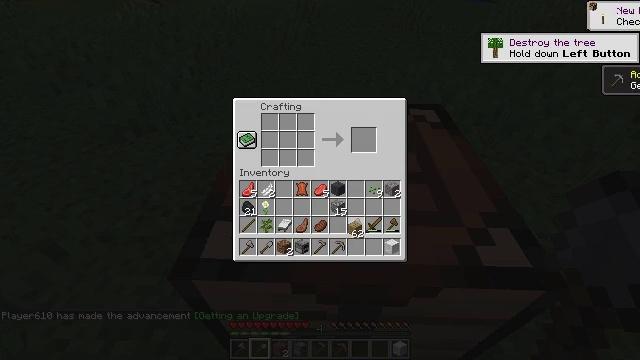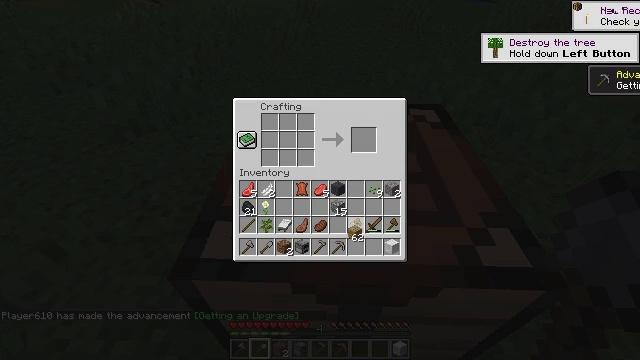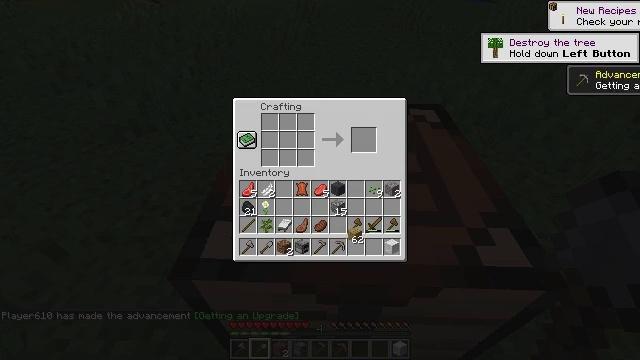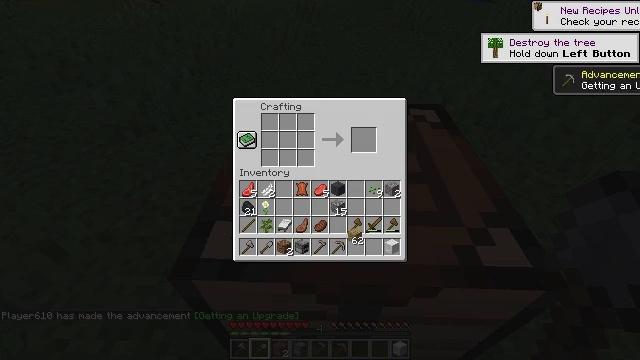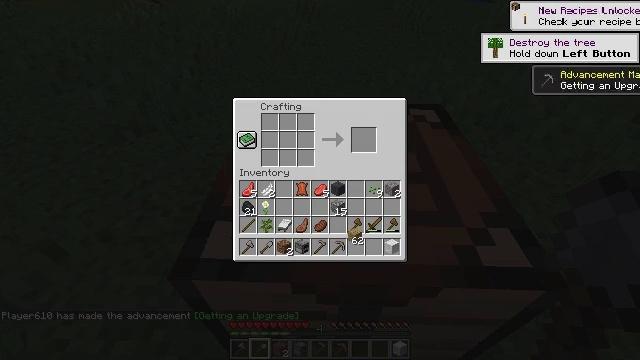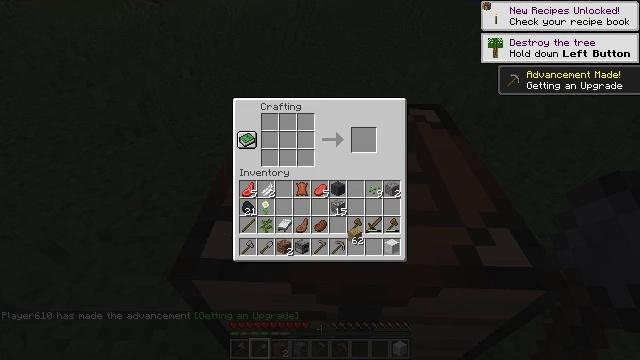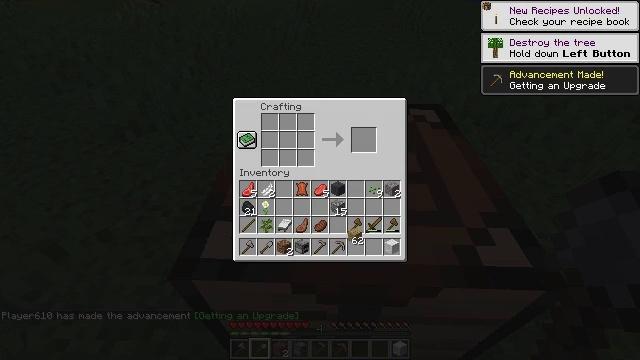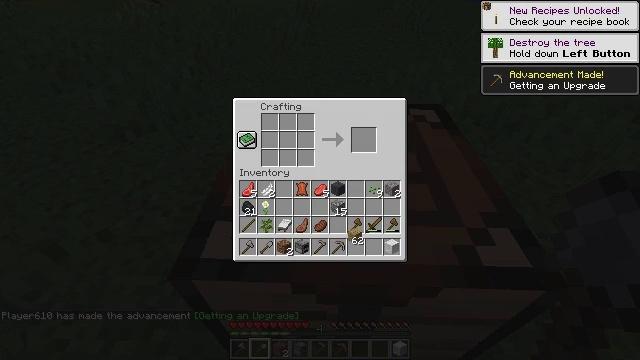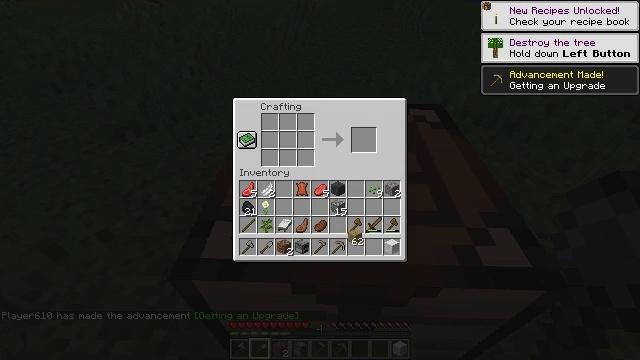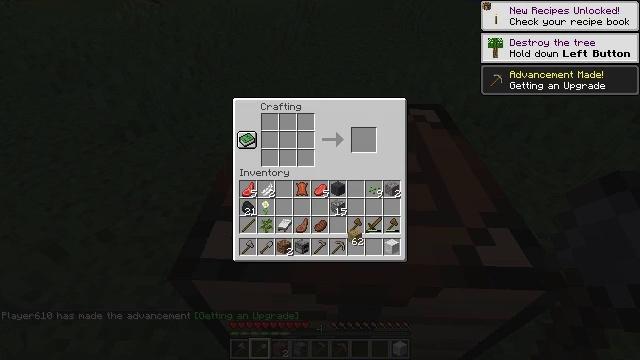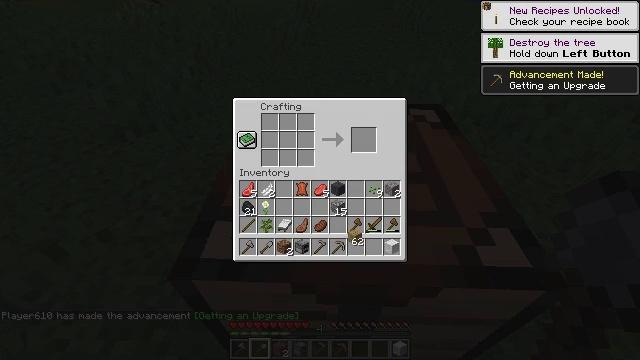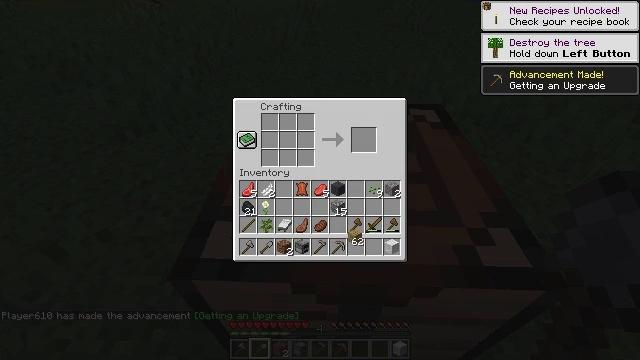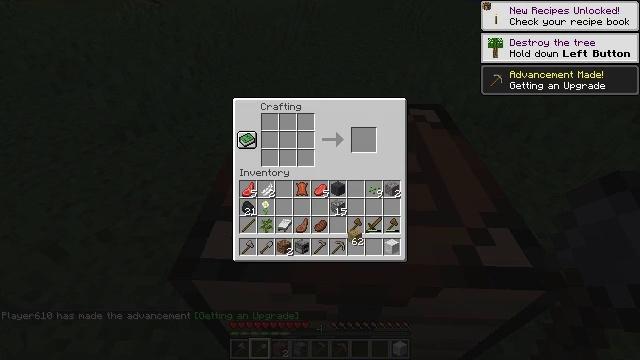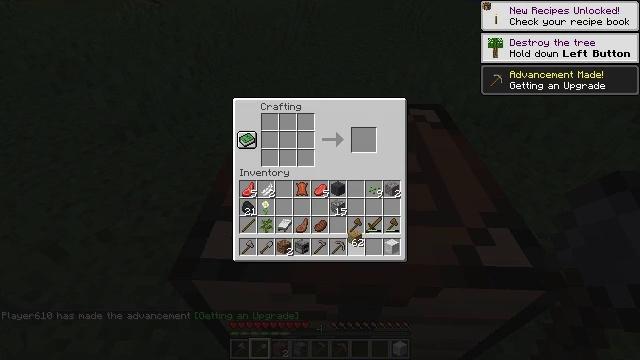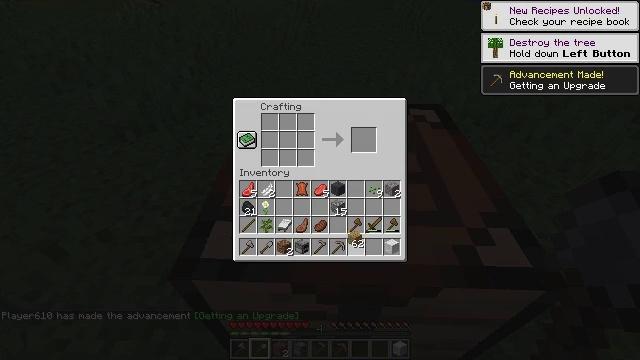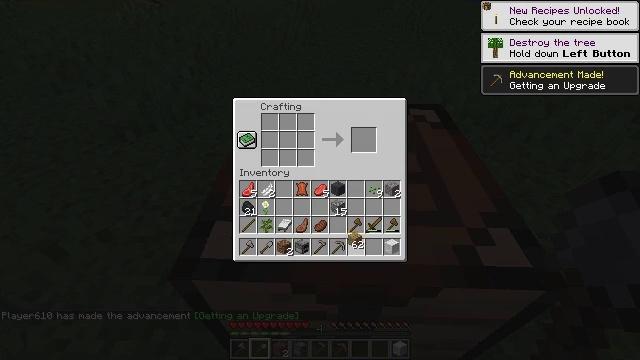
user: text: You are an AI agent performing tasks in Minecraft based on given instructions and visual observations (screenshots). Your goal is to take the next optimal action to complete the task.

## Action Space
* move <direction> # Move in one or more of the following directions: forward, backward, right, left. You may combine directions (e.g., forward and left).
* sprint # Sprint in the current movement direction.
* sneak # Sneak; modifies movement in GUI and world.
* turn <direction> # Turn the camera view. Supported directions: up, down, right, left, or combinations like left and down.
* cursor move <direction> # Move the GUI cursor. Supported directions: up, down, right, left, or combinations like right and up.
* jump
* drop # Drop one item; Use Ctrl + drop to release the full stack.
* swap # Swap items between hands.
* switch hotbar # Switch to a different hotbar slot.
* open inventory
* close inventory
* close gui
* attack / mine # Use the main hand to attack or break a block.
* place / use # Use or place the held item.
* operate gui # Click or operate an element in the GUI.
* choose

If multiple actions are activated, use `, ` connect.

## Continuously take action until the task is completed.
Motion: motion action
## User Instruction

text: Left click on the crafting table
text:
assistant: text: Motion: no_op
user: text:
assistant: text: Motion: no_op
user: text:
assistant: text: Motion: no_op
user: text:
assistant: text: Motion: no_op
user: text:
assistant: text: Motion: no_op
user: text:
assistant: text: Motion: no_op
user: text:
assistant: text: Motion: no_op
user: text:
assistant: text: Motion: no_op
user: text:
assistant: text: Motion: no_op
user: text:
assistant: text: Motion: no_op
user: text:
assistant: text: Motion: no_op
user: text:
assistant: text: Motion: no_op
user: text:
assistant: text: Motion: no_op
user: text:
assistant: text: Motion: no_op
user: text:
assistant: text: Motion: no_op
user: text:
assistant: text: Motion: no_op
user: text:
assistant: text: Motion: no_op
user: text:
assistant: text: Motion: operate gui
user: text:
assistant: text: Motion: operate gui
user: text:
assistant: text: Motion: operate gui
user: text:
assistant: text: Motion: no_op
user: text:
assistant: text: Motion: no_op
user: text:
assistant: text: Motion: no_op
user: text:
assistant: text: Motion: no_op
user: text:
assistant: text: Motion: no_op
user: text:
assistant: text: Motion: no_op
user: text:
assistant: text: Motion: no_op
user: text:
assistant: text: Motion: no_op
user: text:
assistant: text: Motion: no_op
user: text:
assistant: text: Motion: no_op